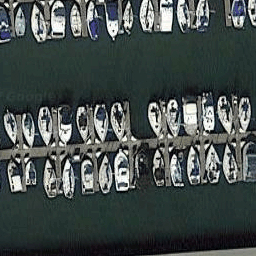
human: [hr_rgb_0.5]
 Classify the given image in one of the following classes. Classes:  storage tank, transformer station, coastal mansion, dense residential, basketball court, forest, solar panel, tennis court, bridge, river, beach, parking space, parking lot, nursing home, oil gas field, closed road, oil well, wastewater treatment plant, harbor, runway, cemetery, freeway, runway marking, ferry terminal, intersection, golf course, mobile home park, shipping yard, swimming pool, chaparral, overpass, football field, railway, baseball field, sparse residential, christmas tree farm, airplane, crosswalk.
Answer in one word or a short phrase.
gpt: harbor